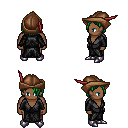
a pixel art fantasy rpg character, male body template, human, dark skin, gray robe, robe skirt, green bangs hairstyle, leather cap, metal boots, four views (front, back, left, right), 2x2 character sprite sheet, small pixel art, hard edges, no anti-aliasing